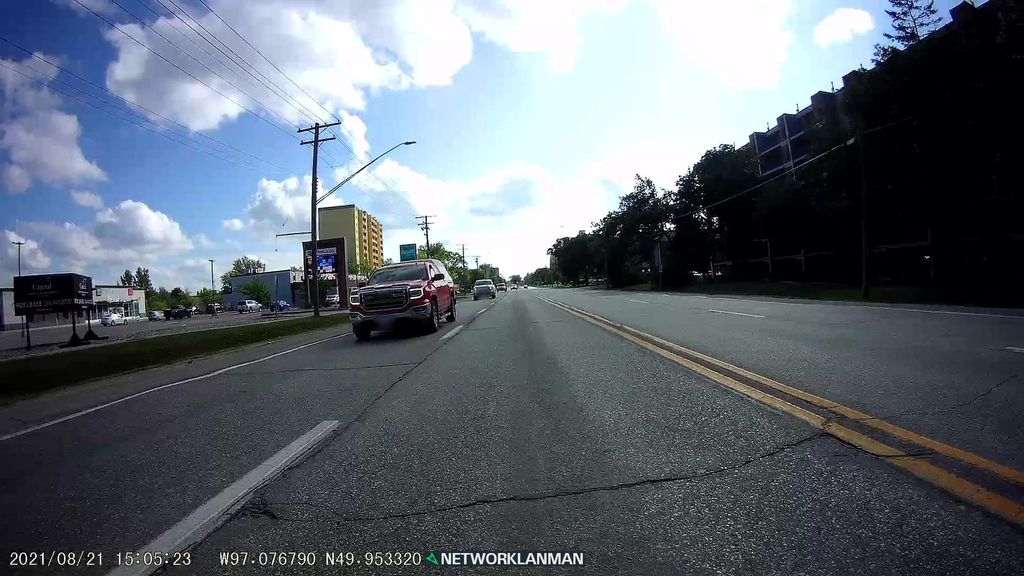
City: winnipeg